Interaction volume radius: 10 \u00c5
Interaction volume height: 15 \u00c5
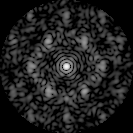
Disorder parameter: 0.6932